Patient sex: M
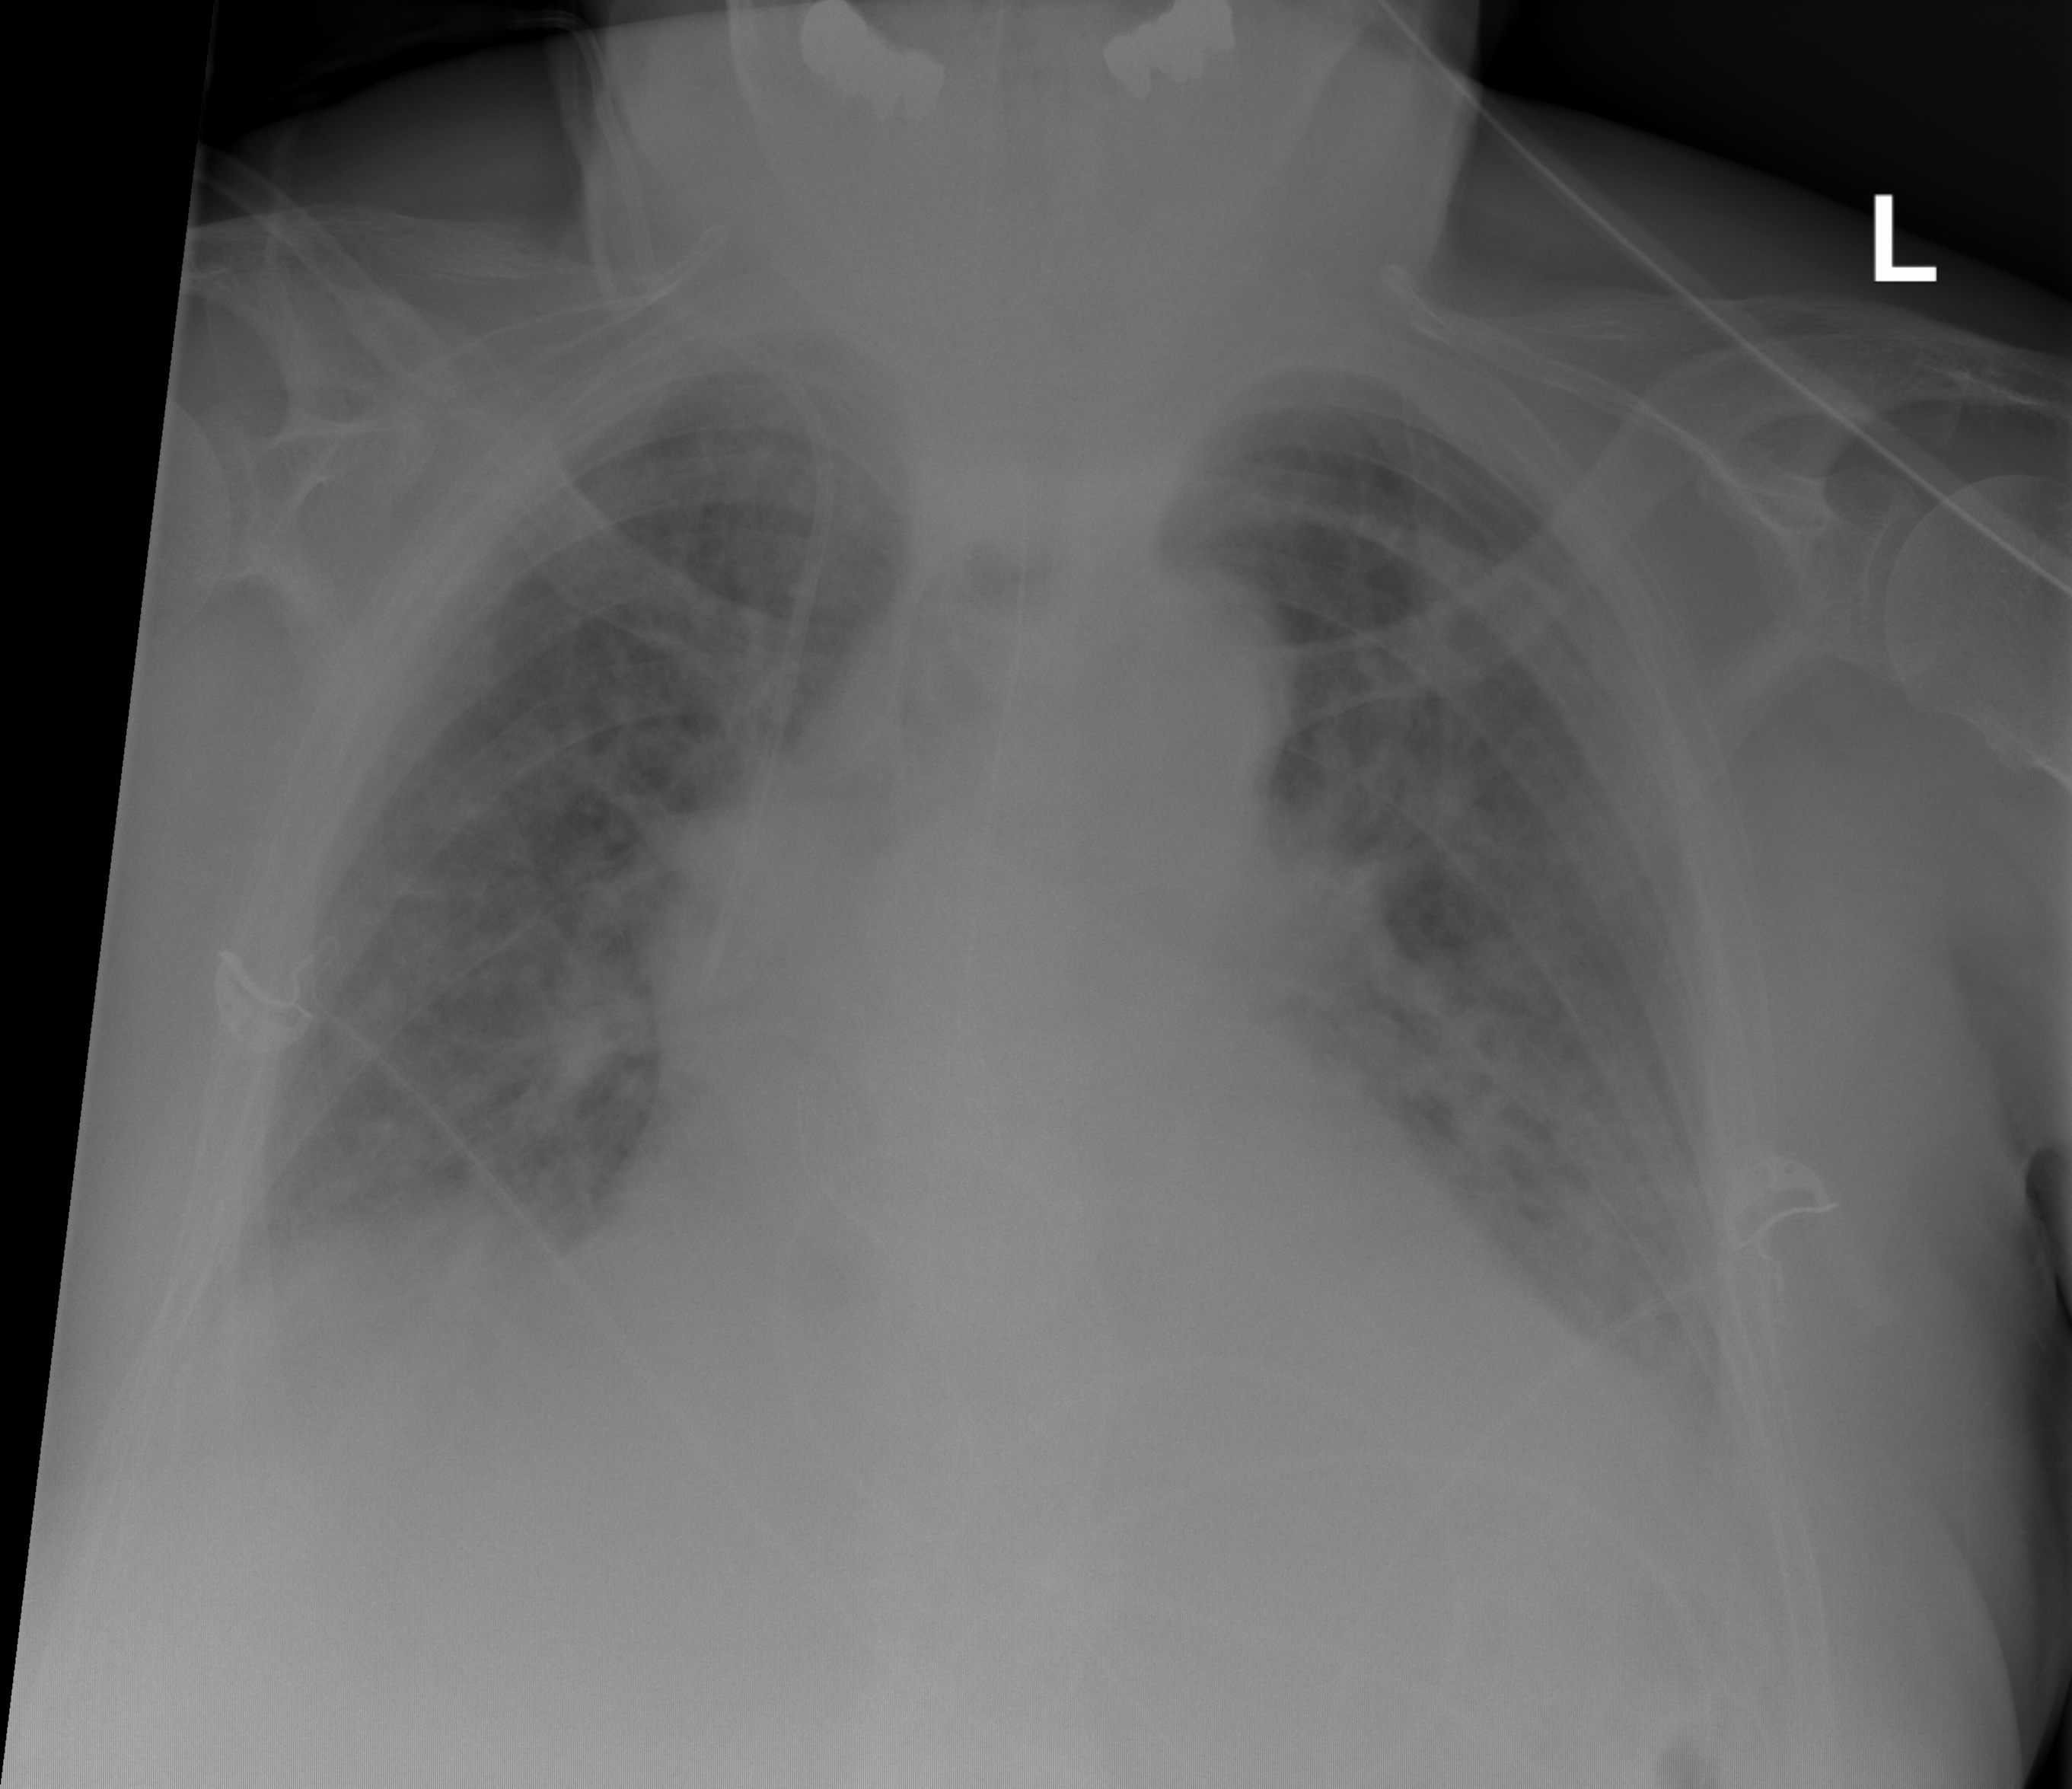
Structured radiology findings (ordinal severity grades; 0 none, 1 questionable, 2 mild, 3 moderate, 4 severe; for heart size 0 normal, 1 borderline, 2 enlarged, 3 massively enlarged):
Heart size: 2
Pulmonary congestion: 2
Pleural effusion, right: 2
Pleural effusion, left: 2
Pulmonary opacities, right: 2
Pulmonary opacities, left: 2
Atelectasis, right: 2
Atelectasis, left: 2